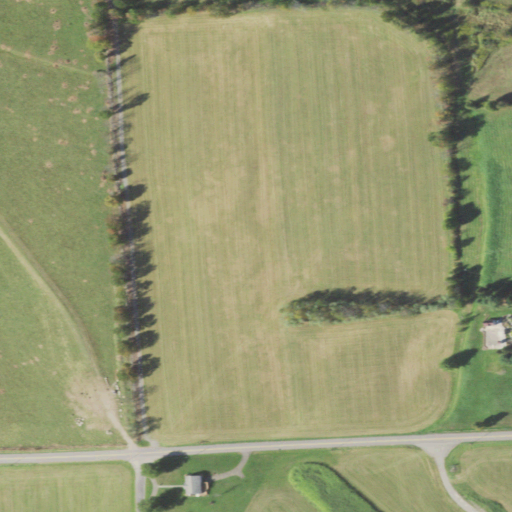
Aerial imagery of mountain in Pennsylvania named Seely Hill containing pasture, open development, cultivated crops, low intensity development, and medium intensity development